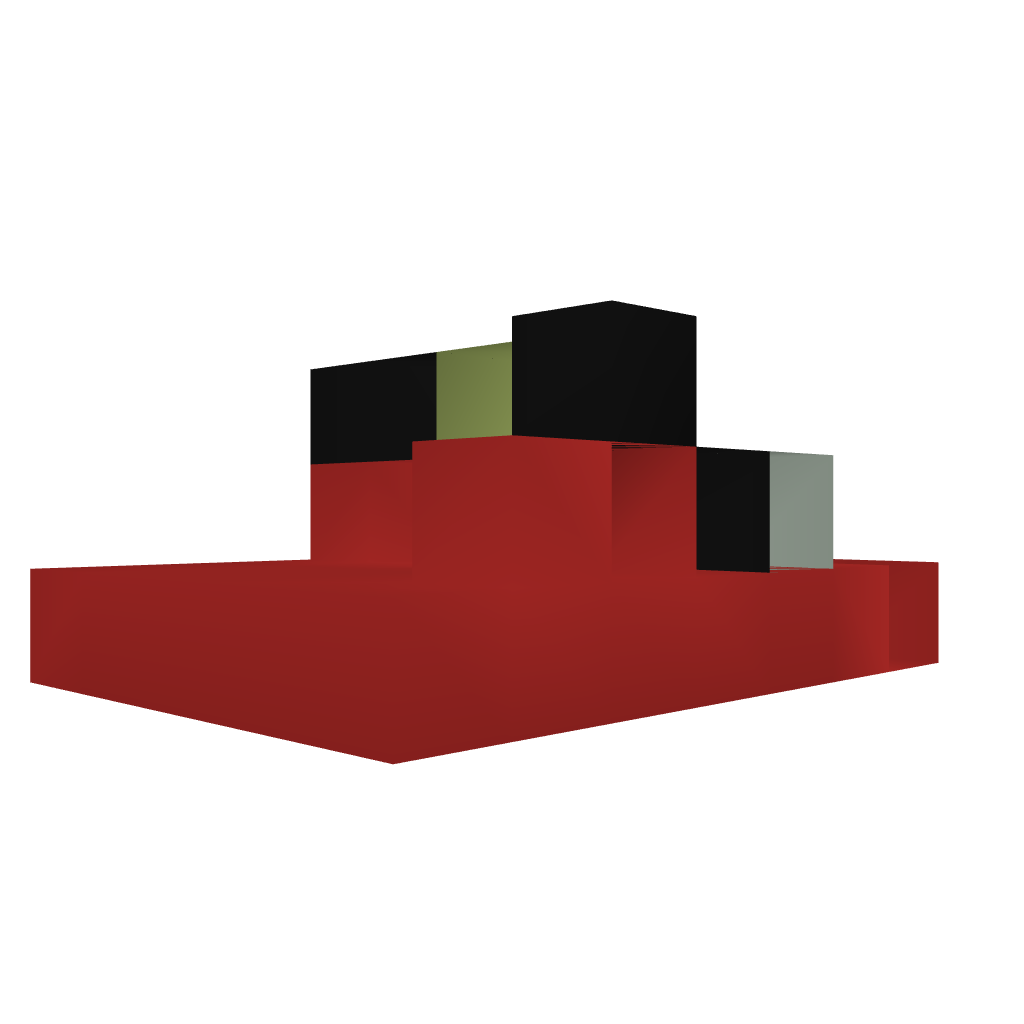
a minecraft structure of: No Daylight Device